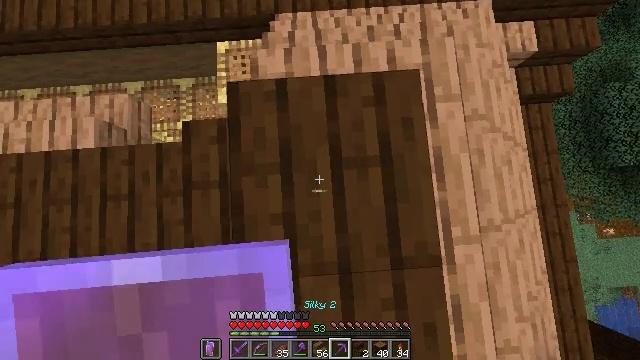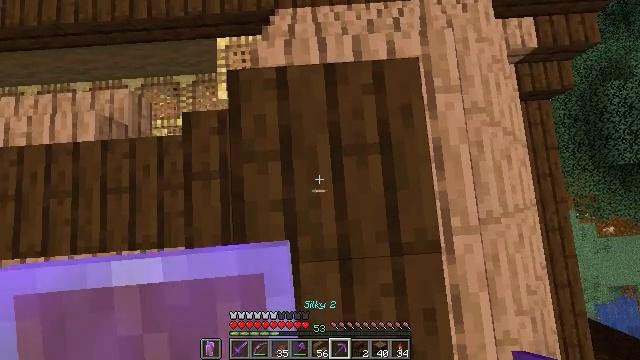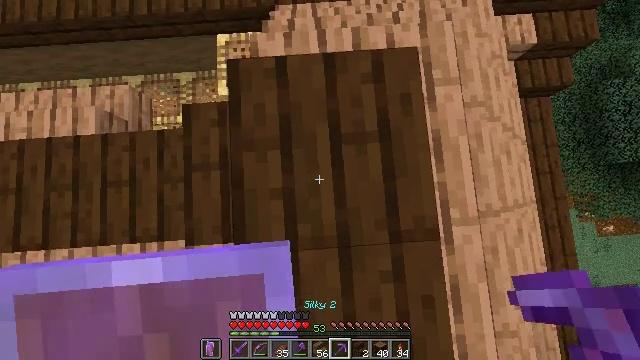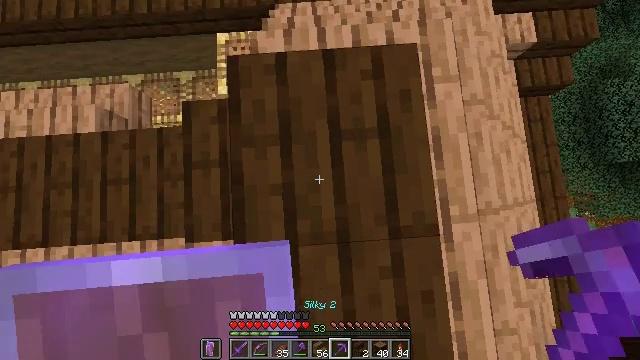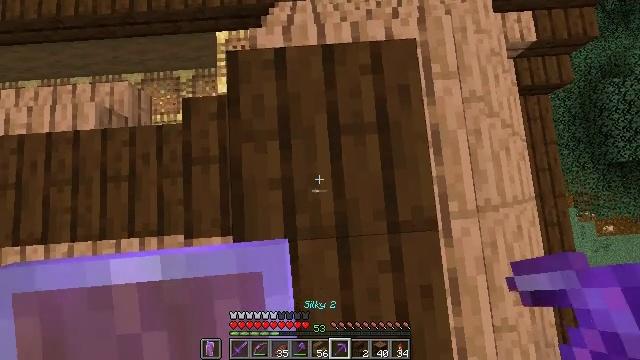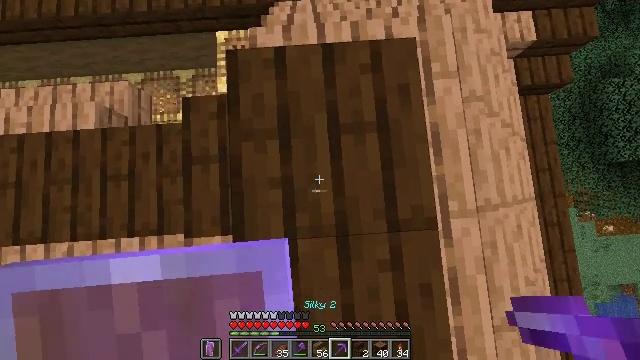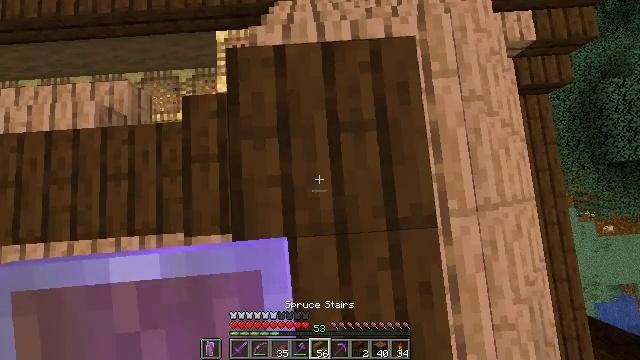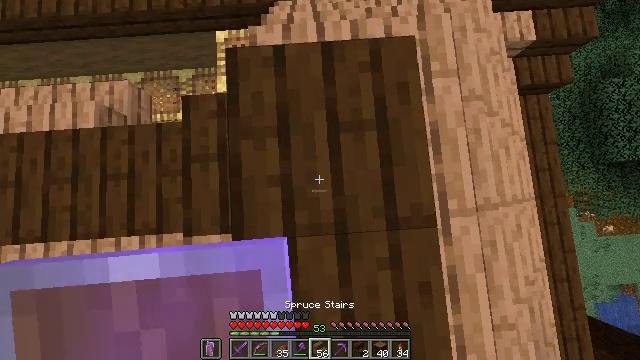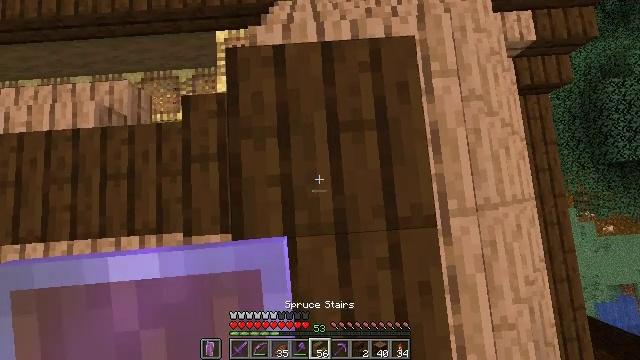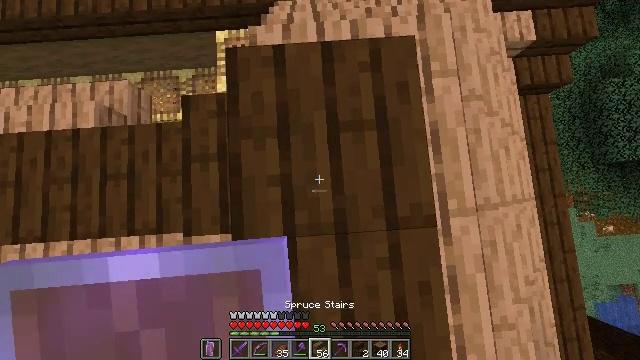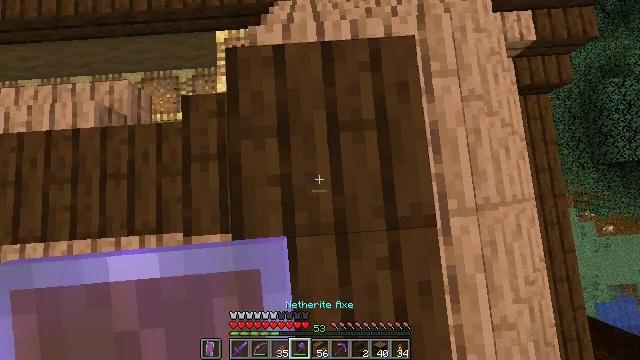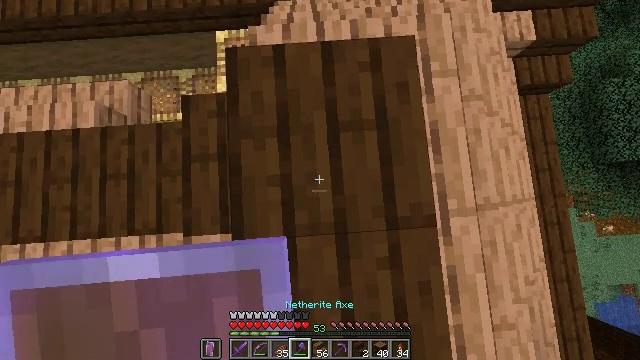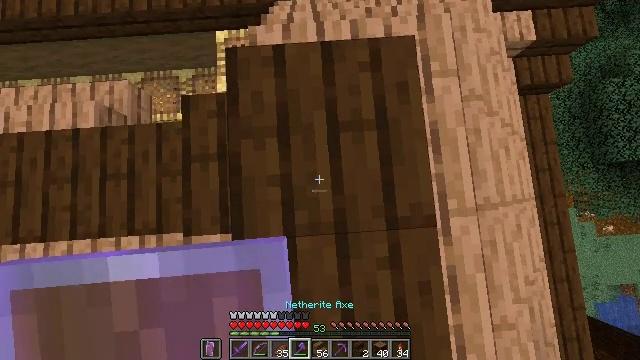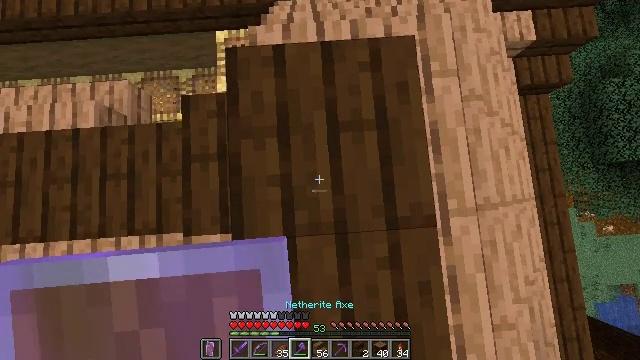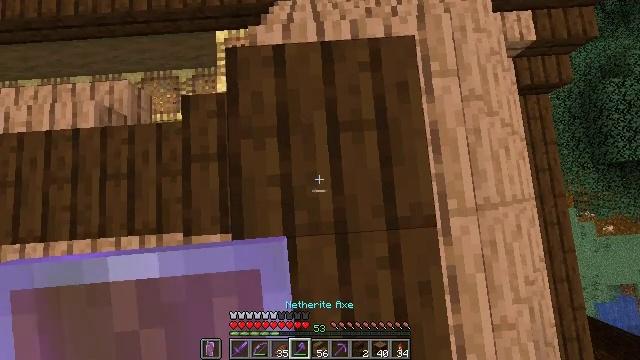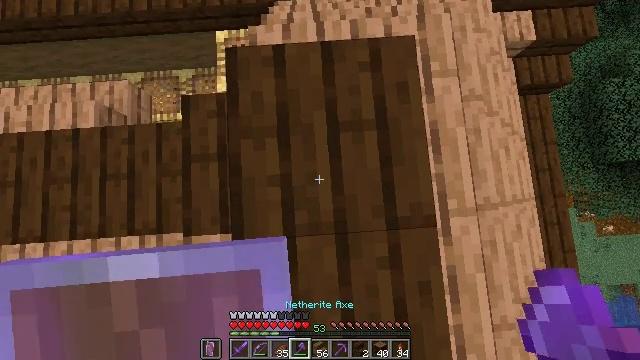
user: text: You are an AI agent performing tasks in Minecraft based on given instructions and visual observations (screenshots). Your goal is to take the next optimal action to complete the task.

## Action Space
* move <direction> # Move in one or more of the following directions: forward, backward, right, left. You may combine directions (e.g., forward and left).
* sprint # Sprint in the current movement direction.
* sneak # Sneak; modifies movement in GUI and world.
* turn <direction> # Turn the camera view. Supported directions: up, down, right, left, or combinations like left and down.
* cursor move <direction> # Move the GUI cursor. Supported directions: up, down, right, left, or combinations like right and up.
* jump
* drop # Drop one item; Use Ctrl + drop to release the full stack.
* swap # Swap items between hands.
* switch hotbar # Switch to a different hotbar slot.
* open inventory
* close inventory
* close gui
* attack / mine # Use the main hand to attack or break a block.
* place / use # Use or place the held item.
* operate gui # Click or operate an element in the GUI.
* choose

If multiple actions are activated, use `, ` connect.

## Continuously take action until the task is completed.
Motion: motion action
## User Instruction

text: Mine dark oak slab.
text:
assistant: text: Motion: move back, sneak
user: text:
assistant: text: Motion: sneak
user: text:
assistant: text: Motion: sneak
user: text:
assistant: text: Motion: sneak
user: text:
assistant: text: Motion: sneak
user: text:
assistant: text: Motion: sneak
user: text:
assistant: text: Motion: sneak
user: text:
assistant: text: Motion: sneak
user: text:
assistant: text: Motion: sneak
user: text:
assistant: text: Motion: sneak
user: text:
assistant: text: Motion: sneak
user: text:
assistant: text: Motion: sneak
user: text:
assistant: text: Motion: sneak
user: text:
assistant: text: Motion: sneak
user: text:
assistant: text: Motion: sneak
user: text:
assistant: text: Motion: sneak
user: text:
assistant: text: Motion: sneak
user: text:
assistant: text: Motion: sneak
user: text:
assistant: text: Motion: sneak, turn left and up
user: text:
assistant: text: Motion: move right, sneak
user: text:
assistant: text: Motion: move right, sneak
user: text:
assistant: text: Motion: move right, sneak, turn left
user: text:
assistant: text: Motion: move right, sneak, turn left
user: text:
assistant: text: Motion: move right, sneak, turn left
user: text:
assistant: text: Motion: move right, sneak, turn left
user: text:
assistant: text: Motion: move right, sneak, turn left
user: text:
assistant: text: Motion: move right, sneak, turn left and up
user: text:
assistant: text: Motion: move right, sneak, turn left
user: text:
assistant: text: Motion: move right, sneak, turn left
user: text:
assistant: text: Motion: move right, sneak, turn left